Question: I am trying to write a PLSQL block which would display column names of a specified table if it contains a specified lookup text.

Upon execution I am not getting any results. Used it on sample HR schema. In the below example I am trying to find out the columns containing Steven.
'''
set serveroutput on;
exec col_name_string('EMPLOYEES','STEVEN')
'''
;
I think my code has some issue but still not throwing any runtime exceptions.
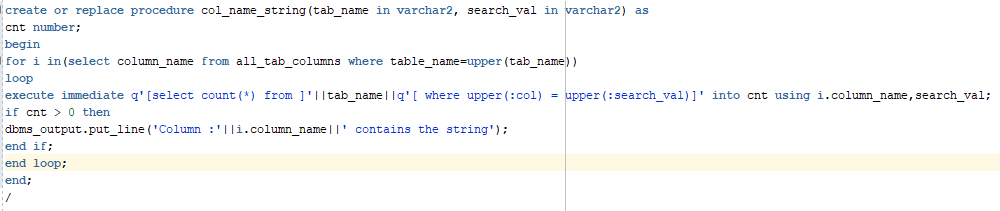
Answer: This piece of code works; note line #14 - concatenate column name, don't bind it.
(I prefer creating a statement (in 'l_str') so that I can see it (using dbms_output.put_line) and - if it is OK - execute it).
'''
SQL> create or replace procedure col_name_string (tab_name in varchar2,
2 search_val in varchar2)
3 as
4 cnt number;
5 l_str varchar2 (200);
6 begin
7 for i in (select column_name
8 from user_tab_columns
9 where table_name = upper (tab_name))
10 loop
11 l_str :=
12 'select count(*) from '
13 || tab_name
14 || ' where upper(' || i.column_name || ') = upper(:search_val)';
15 execute immediate l_str into cnt using search_val;
16 if cnt > 0 then
17 dbms_output.put_line('Column : ' || i.column_name || ' contains the string');
18 end if;
19 end loop;
20 end;
21 /
Procedure created.
SQL> set serveroutput on
SQL> exec col_name_string('EMP', 'KING');
Column : ENAME contains the string
PL/SQL procedure successfully completed.
SQL>
'''
(By the way, you'd rather post code itself, not image of it).